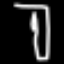
Label: pants